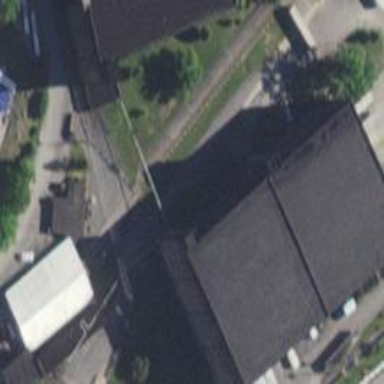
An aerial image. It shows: Part of building.